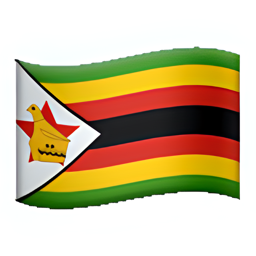
Name: flag for zimbabwe
Emoji: 🇿🇼
Group: Flags
Sub-group: country-flag